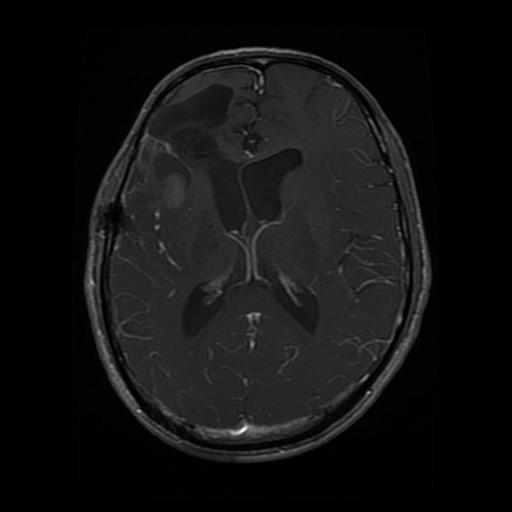
Label: glioma